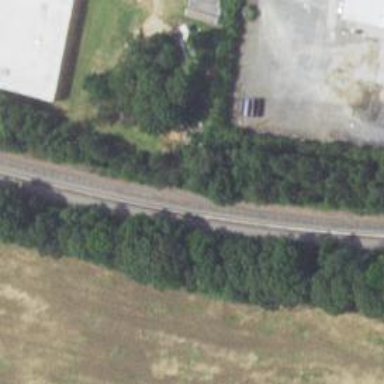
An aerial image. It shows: Railway spur service.